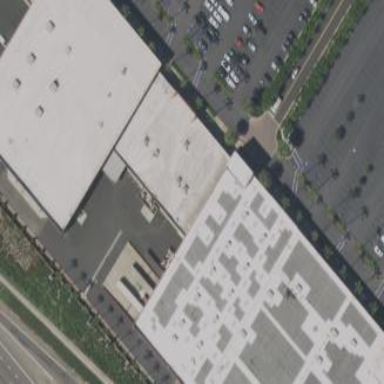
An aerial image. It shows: Outdoor shop located within building.